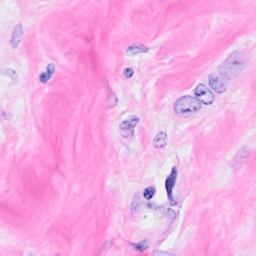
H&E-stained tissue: Breast